Question: I would like to create a rather plain, but attractive clock stylable with css that will float in the upper right corner of a page about 100 pixels down from the top and a 5 pixel margin between the clock's right side and the vertical scrollbar.
I need two clocks: one to display UTC time with a UTC label to the left and a second to display Local Time likewise.
These two clocks should also float so that when you scroll down the page they will become top justified after moving down the page.

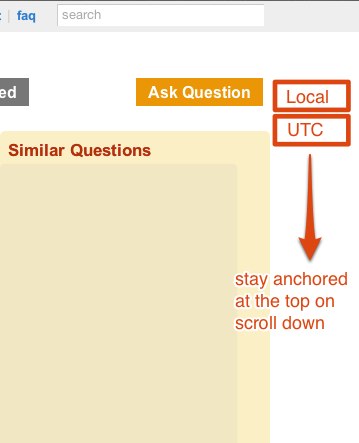
Answer: 1) here is a script that will fix the container in IE
<URL>
2) clock plugin
<URL>
<URL>
change the jQuery to the latest though
Example - please download the respective sources to your own server:
<URL>
'''
<!doctype html>
<html>
<head>
<title>Conditional Fixed Positioning with jQuery</title>
<style type="text/css">
#wrapper {
width: 960px;
margin: 0 auto;
}
#header {
border: 1px solid;
padding: 10px;
margin-bottom: 10px;
}
#content {
float: right;
width: 620px;
padding: 0 10px 10px;
border: 1px solid;
margin-bottom: 10px;
}
#right-column {
width: 300px;
float: right;
position: relative;
}
#sidenav {
border: 1px solid;
margin-bottom: 10px;
background-color: #F0F0F0;
padding: 5px;
}
.sidenav-fixed {
position:fixed;
top:0;
margin:0;
width: 288px;
}
#links {
border: 1px solid;
padding: 5px;
}
h3 {
padding-left: 5px;
}
</style>
<script type="text/javascript" src="http://ajax.googleapis.com/ajax/libs/jquery/1.7.1/jquery.min.js"></script>
<script type="text/javascript" src="https://raw.github.com/dsparling/jclock/master/jquery.jclock.js"></script>
<script type="text/javascript" src="https://raw.github.com/cowboy/jquery-throttle-debounce/master/jquery.ba-throttle-debounce.min.js"></script>
<script type="text/javascript" src="https://raw.github.com/Modernizr/Modernizr/master/modernizr.js"></script>
<script type="text/javascript" src="https://raw.github.com/gist/855078/bf649cd4b0b2df52d3840835c6f7699b79935bab/modernizr-tests.js"></script>
<script type="text/javascript">
$(document).ready(function() {
if (Modernizr.positionfixed && !Modernizr.appleios && !Modernizr.android) {
// cache selector queries
var sidenav = $('#sidenav'),
sidenavWrap = $('#sidenav-wrap'),
view = $( window ),
sidenavHeight = sidenav.outerHeight(true),
sidenavWrapperOffset = sidenavWrap.offset();
function horizontalScrollCheck() {
// update sidenav left position when horizontal scrollbar exists and is scrolled
if (view.scrollLeft() > 0) {
sidenav.css('left', (-1 * view.scrollLeft() + 8));
}
else if (sidenav.css('left') != sidenavWrapperOffset.left) {
sidenav.css('left', sidenavWrapperOffset.left);
}
}
function stickyNavCheck() {
// apply fixed positioning when sidenav scrolls to the top of the browser and is smaller than viewport height
if ($(this).scrollTop() > sidenavWrapperOffset.top && view.height() > sidenavHeight){
if (!sidenav.hasClass('sidenav-fixed') ) {
sidenav.addClass('sidenav-fixed');
// fill visual space of static positioned sidenav
sidenavWrap.css('margin-bottom', sidenavHeight);
}
else {
horizontalScrollCheck();
}
} else {
if (sidenav.hasClass('sidenav-fixed') ) {
sidenav.removeClass('sidenav-fixed');
sidenavWrap.css('margin-bottom', 0);
}
}
}
// using Cowboy's jQuery throttle/debounce plugin to throttle the scroll event
view.bind("scroll resize", $.throttle( 100, stickyNavCheck ) );
// update offset and left position of sidenav on resize event
view.bind("resize", $.throttle( 100, function() {
sidenavWrapperOffset = $('#sidenav-wrap').offset();
if (sidenav.hasClass('sidenav-fixed') ) {
horizontalScrollCheck();
}
})
);
}
var options = {
timeNotation: '12h',
am_pm: true,
fontFamily: 'Verdana, Times New Roman',
fontSize: '20px',
foreground: 'yellow',
background: 'red'
}
$('#jclock1').jclock(options);
options["utc"]=true;
options["utc_offset"]=-1;
$('#jclock2').jclock(options);
});
</script>
</head>
<body>
<div id="wrapper">
<div id="header">
<h1>Conditional Fixed Positioning w/ jQuery</h1>
</div>
<div id="right-column">
<div id="sidenav-wrap">
<div id="sidenav">
<h2>Sticky Clock</h2>
<p><div class="corner"><div class="jclock"></div></div></p>
<p><div class="nocorner"><div class="jclock"></div></div></p>
<a href="#">Back to Top</a>
</div>
</div>
</div>
<div id="content">
<h2>Scrollable Content</h2>
<hr />
<a id="1"></a>
<h3>Ut consequat est vitae erat</h3>
<p>Commoveo wisi nulla pala illum melior quis. Et luptatum validus wisi ingenium humo quidne, eros lucidus dolore ea vel amet. Capto, praemitto singularis tation duis consequat. Jus vulputate ingenium mauris ut, vero. Enim suscipit exerci eligo dolus decet elit transverbero. </p>
<p>Opto tego, distineo luptatum, amet virtus ideo bene in, vindico eum. Voco, proprius, tation jugis dolore consequat, adipiscing iusto eu, ingenium augue nimis, nostrud, lucidus. Qui tristique uxor ibidem iriure bis praesent os. Consequat zelus pagus abdo augue demoveo odio jus vel. </p>
<h3>Opto tego, distineo luptatum</h3>
<p>Commoveo wisi nulla pala illum melior quis. Et luptatum validus wisi ingenium humo quidne, eros lucidus dolore ea vel amet. Capto, praemitto singularis tation duis consequat. Jus vulputate ingenium mauris ut, vero. Enim suscipit exerci eligo dolus decet elit transverbero. </p>
<p>Opto tego, distineo luptatum, amet virtus ideo bene in, vindico eum. Voco, proprius, tation jugis dolore consequat, adipiscing iusto eu, ingenium augue nimis, nostrud, lucidus. Qui tristique uxor ibidem iriure bis praesent os. Consequat zelus pagus abdo augue demoveo odio jus vel. </p>
<a id="2"></a>
<h3>Praesent egestas nulla vel</h3>
<p>Commoveo wisi nulla pala illum melior quis. Et luptatum validus wisi ingenium humo quidne, eros lucidus dolore ea vel amet. Capto, praemitto singularis tation duis consequat. Jus vulputate ingenium mauris ut, vero. Enim suscipit exerci eligo dolus decet elit transverbero. </p>
<p>Opto tego, distineo luptatum, amet virtus ideo bene in, vindico eum. Voco, proprius, tation jugis dolore consequat, adipiscing iusto eu, ingenium augue nimis, nostrud, lucidus. Qui tristique uxor ibidem iriure bis praesent os. Consequat zelus pagus abdo augue demoveo odio jus vel. </p>
<h3>Opto tego, distineo luptatum</h3>
<p>Commoveo wisi nulla pala illum melior quis. Et luptatum validus wisi ingenium humo quidne, eros lucidus dolore ea vel amet. Capto, praemitto singularis tation duis consequat. Jus vulputate ingenium mauris ut, vero. Enim suscipit exerci eligo dolus decet elit transverbero. </p>
<p>Opto tego, distineo luptatum, amet virtus ideo bene in, vindico eum. Voco, proprius, tation jugis dolore consequat, adipiscing iusto eu, ingenium augue nimis, nostrud, lucidus. Qui tristique uxor ibidem iriure bis praesent os. Consequat zelus pagus abdo augue demoveo odio jus vel. </p>
<a id="3"></a>
<h3>Aenean placerat libero vel</h3>
<p>Commoveo wisi nulla pala illum melior quis. Et luptatum validus wisi ingenium humo quidne, eros lucidus dolore ea vel amet. Capto, praemitto singularis tation duis consequat. Jus vulputate ingenium mauris ut, vero. Enim suscipit exerci eligo dolus decet elit transverbero. </p>
<p>Opto tego, distineo luptatum, amet virtus ideo bene in, vindico eum. Voco, proprius, tation jugis dolore consequat, adipiscing iusto eu, ingenium augue nimis, nostrud, lucidus. Qui tristique uxor ibidem iriure bis praesent os. Consequat zelus pagus abdo augue demoveo odio jus vel. </p>
<a id="4"></a>
<h3>Morbi viverra lacus pretium</h3>
<p>Commoveo wisi nulla pala illum melior quis. Et luptatum validus wisi ingenium humo quidne, eros lucidus dolore ea vel amet. Capto, praemitto singularis tation duis consequat. Jus vulputate ingenium mauris ut, vero. Enim suscipit exerci eligo dolus decet elit transverbero. </p>
<p>Opto tego, distineo luptatum, amet virtus ideo bene in, vindico eum. Voco, proprius, tation jugis dolore consequat, adipiscing iusto eu, ingenium augue nimis, nostrud, lucidus. Qui tristique uxor ibidem iriure bis praesent os. Consequat zelus pagus abdo augue demoveo odio jus vel. </p>
<a id="5"></a>
<h3>Ut sit amet orci at magna</h3>
<p>Commoveo wisi nulla pala illum melior quis. Et luptatum validus wisi ingenium humo quidne, eros lucidus dolore ea vel amet. Capto, praemitto singularis tation duis consequat. Jus vulputate ingenium mauris ut, vero. Enim suscipit exerci eligo dolus decet elit transverbero. </p>
<p>Opto tego, distineo luptatum, amet virtus ideo bene in, vindico eum. Voco, proprius, tation jugis dolore consequat, adipiscing iusto eu, ingenium augue nimis, nostrud, lucidus. Qui tristique uxor ibidem iriure bis praesent os. Consequat zelus pagus abdo augue demoveo odio jus vel. </p>
<a id="6"></a>
<h3>Suspendisse accumsan molestie</h3>
<p>Commoveo wisi nulla pala illum melior quis. Et luptatum validus wisi ingenium humo quidne, eros lucidus dolore ea vel amet. Capto, praemitto singularis tation duis consequat. Jus vulputate ingenium mauris ut, vero. Enim suscipit exerci eligo dolus decet elit transverbero. </p>
<p>Opto tego, distineo luptatum, amet virtus ideo bene in, vindico eum. Voco, proprius, tation jugis dolore consequat, adipiscing iusto eu, ingenium augue nimis, nostrud, lucidus. Qui tristique uxor ibidem iriure bis praesent os. Consequat zelus pagus abdo augue demoveo odio jus vel. </p>
<a id="7"></a>
<h3>Praesent scelerisque</h3>
<p>Commoveo wisi nulla pala illum melior quis. Et luptatum validus wisi ingenium humo quidne, eros lucidus dolore ea vel amet. Capto, praemitto singularis tation duis consequat. Jus vulputate ingenium mauris ut, vero. Enim suscipit exerci eligo dolus decet elit transverbero. </p>
<p>Opto tego, distineo luptatum, amet virtus ideo bene in, vindico eum. Voco, proprius, tation jugis dolore consequat, adipiscing iusto eu, ingenium augue nimis, nostrud, lucidus. Qui tristique uxor ibidem iriure bis praesent os. Consequat zelus pagus abdo augue demoveo odio jus vel. </p>
</div>
</div>
</body>
</html>
'''